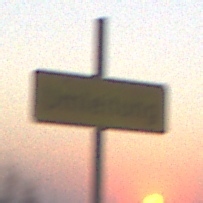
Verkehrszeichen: Umleitungsankuendigung
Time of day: SunriseSunset
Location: Outdoor (Suburban)
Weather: Clear
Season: NotSpecified
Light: Natural